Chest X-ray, AP view. Patient: 75 years old, sex F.
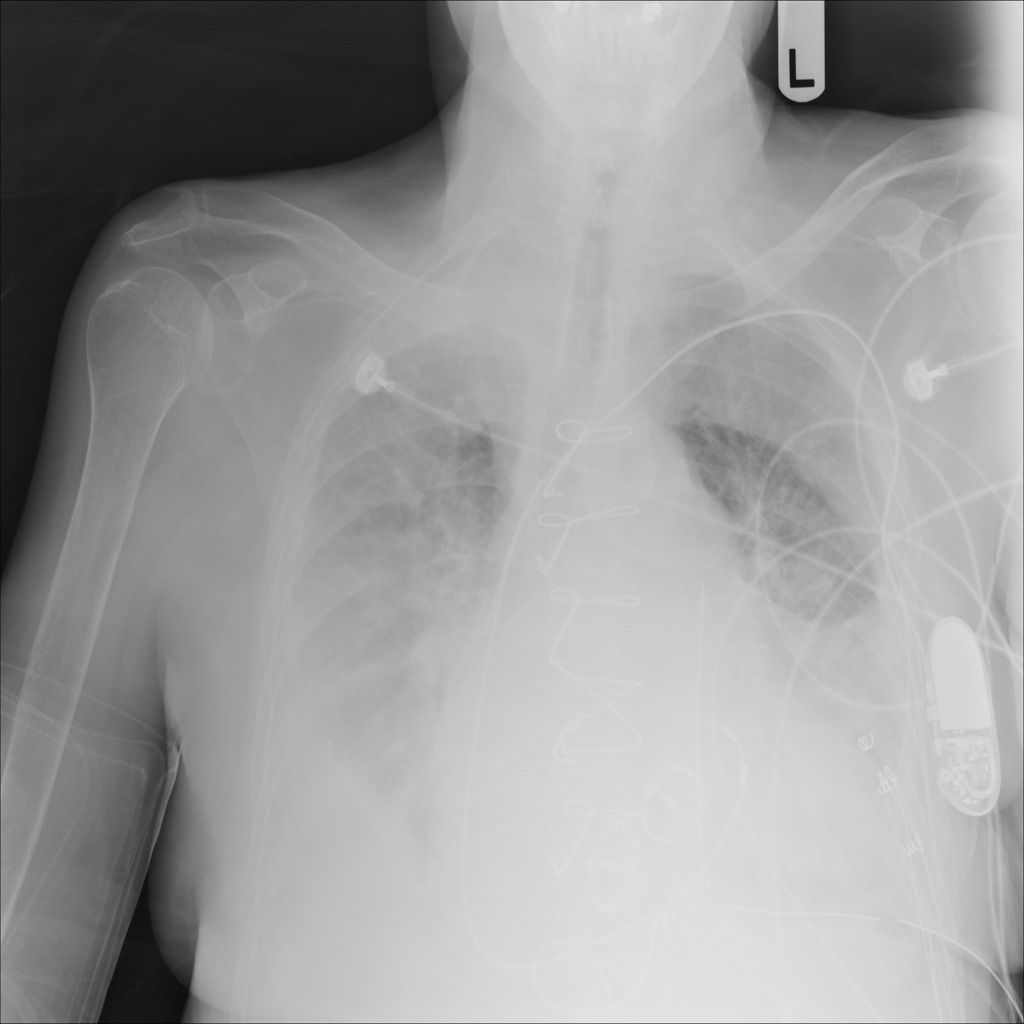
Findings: Cardiomegaly, Effusion, Pleural_Thickening